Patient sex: F
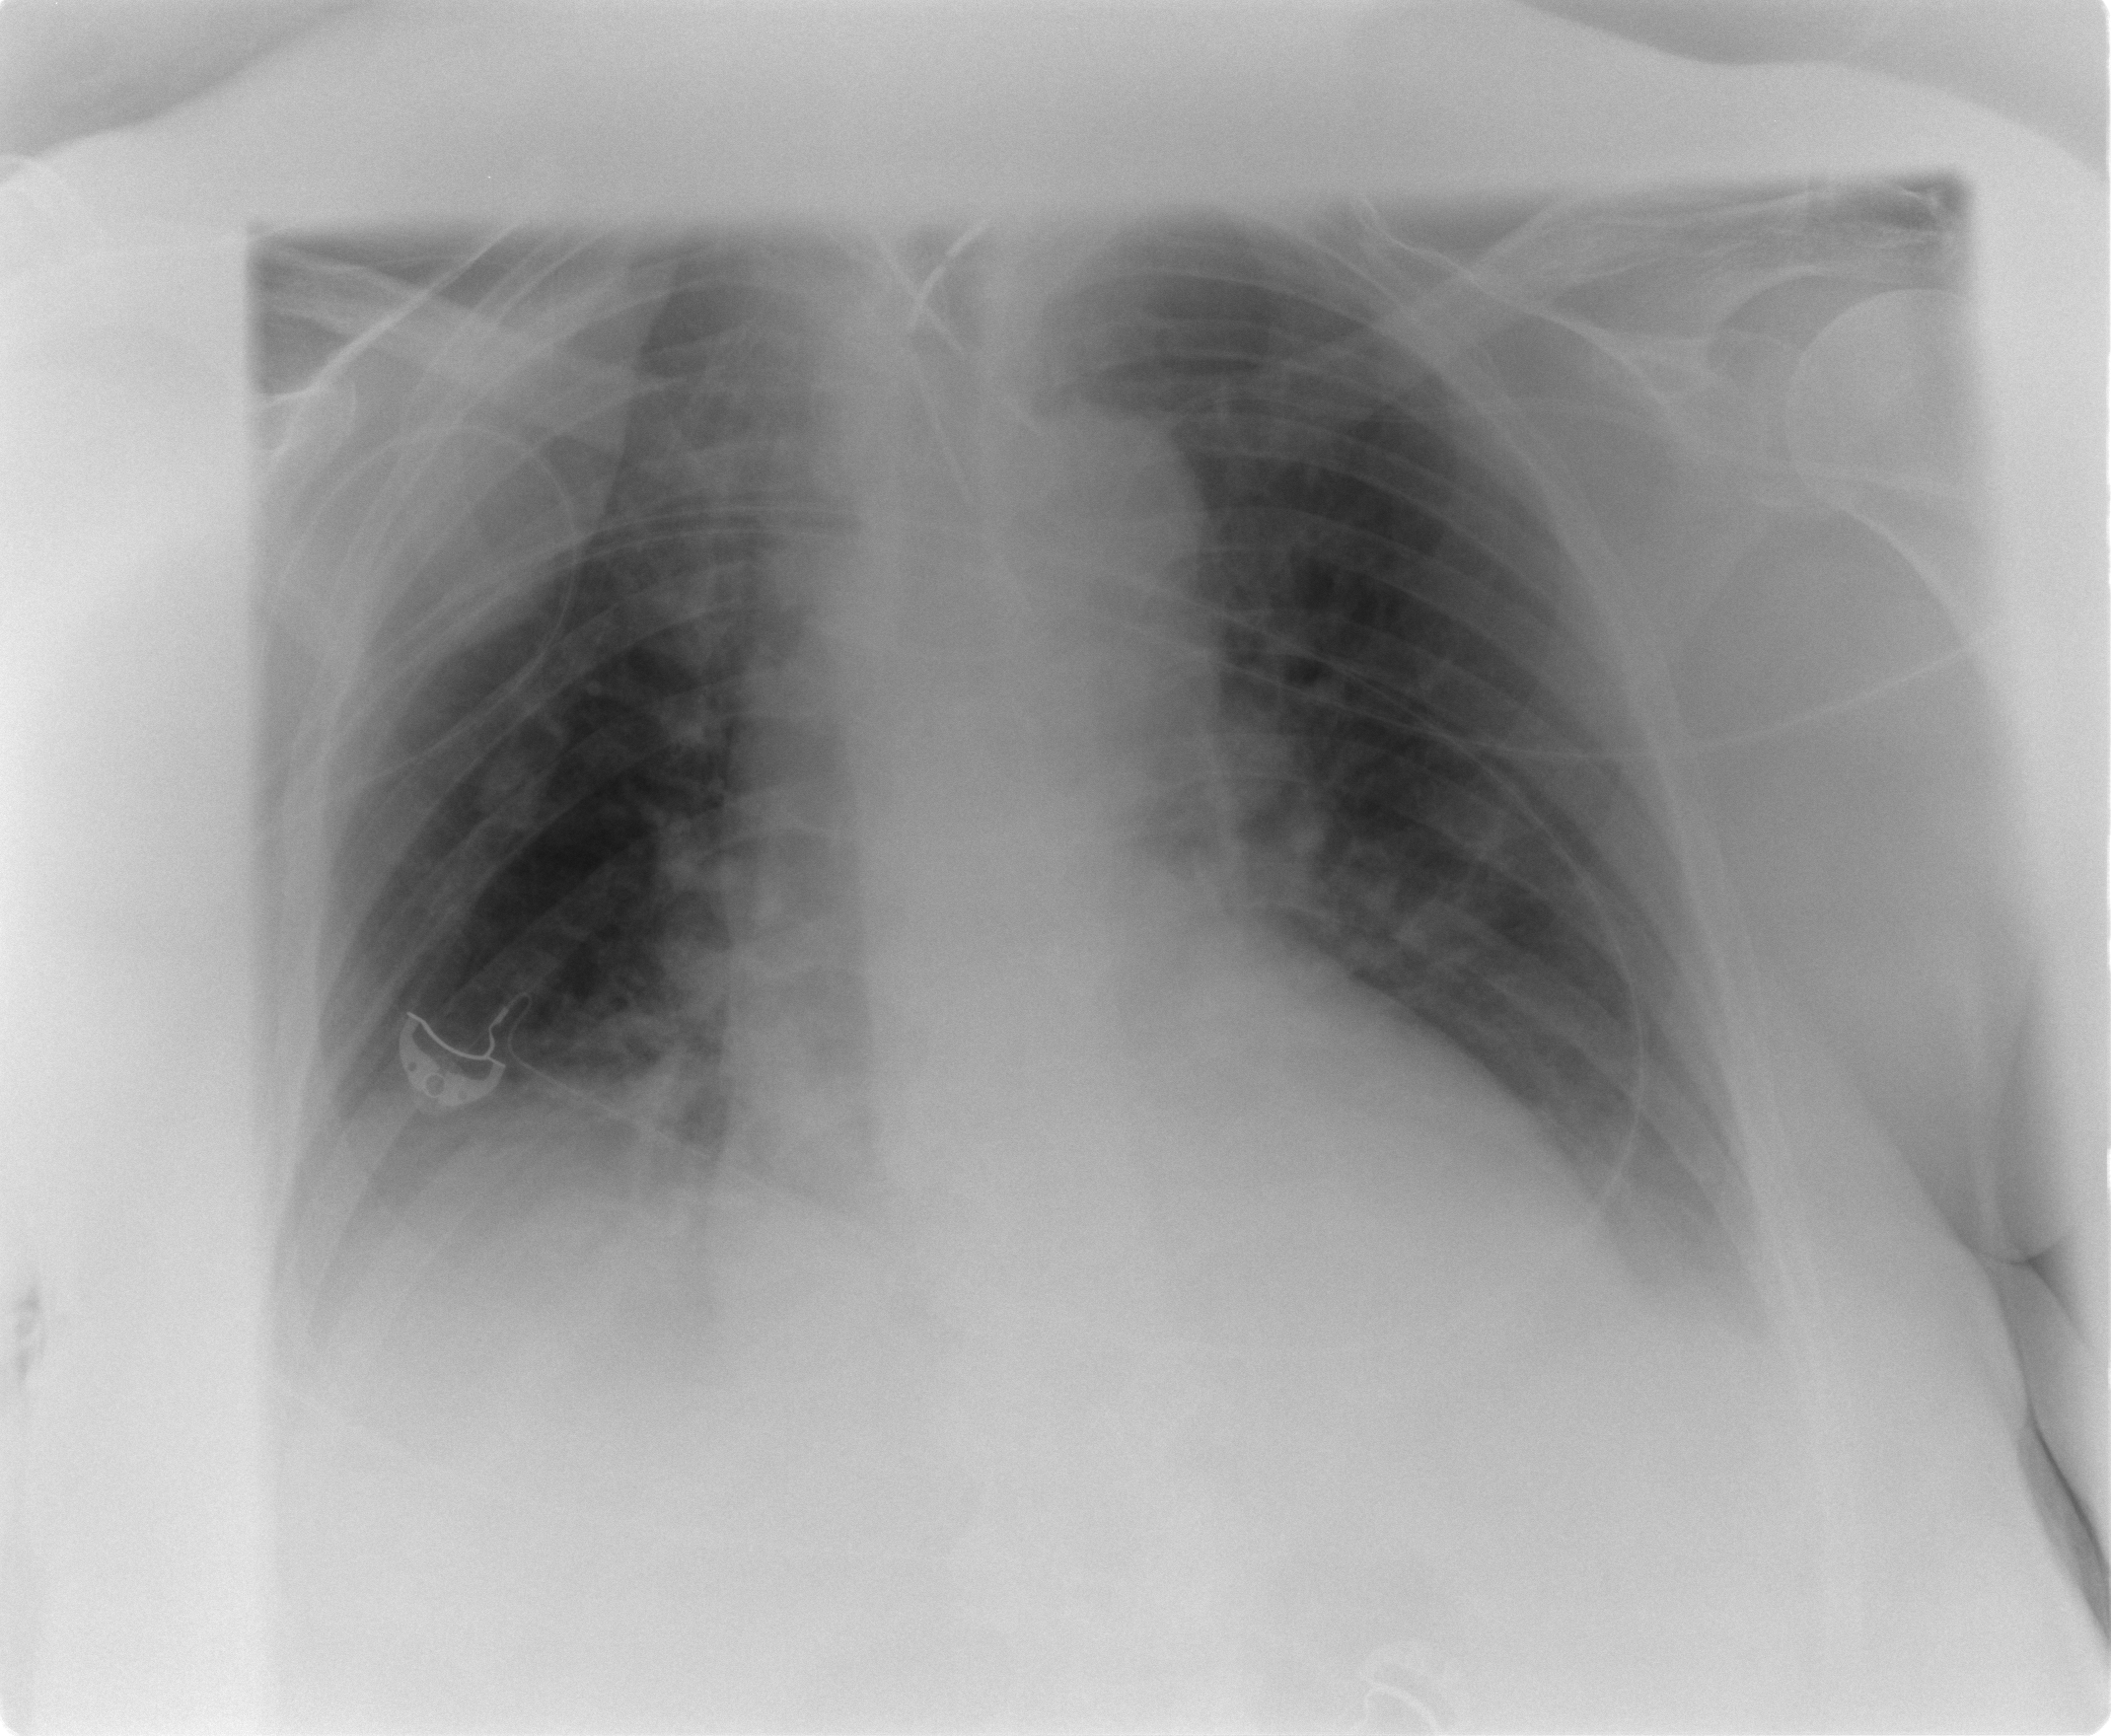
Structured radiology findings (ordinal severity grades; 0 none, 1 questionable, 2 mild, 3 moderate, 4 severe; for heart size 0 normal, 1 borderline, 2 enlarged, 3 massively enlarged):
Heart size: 0
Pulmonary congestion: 0
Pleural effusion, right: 2
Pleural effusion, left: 2
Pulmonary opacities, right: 1
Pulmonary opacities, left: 0
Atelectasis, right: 1
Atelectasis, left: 2